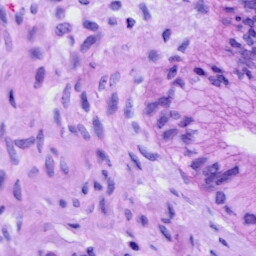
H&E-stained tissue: Cervix